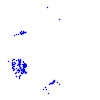
Particle: kaon